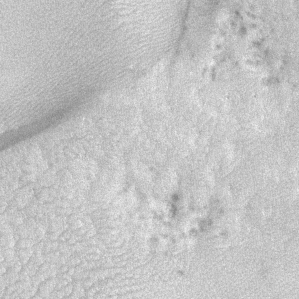
Label: frost